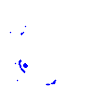
Particle: proton